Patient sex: M
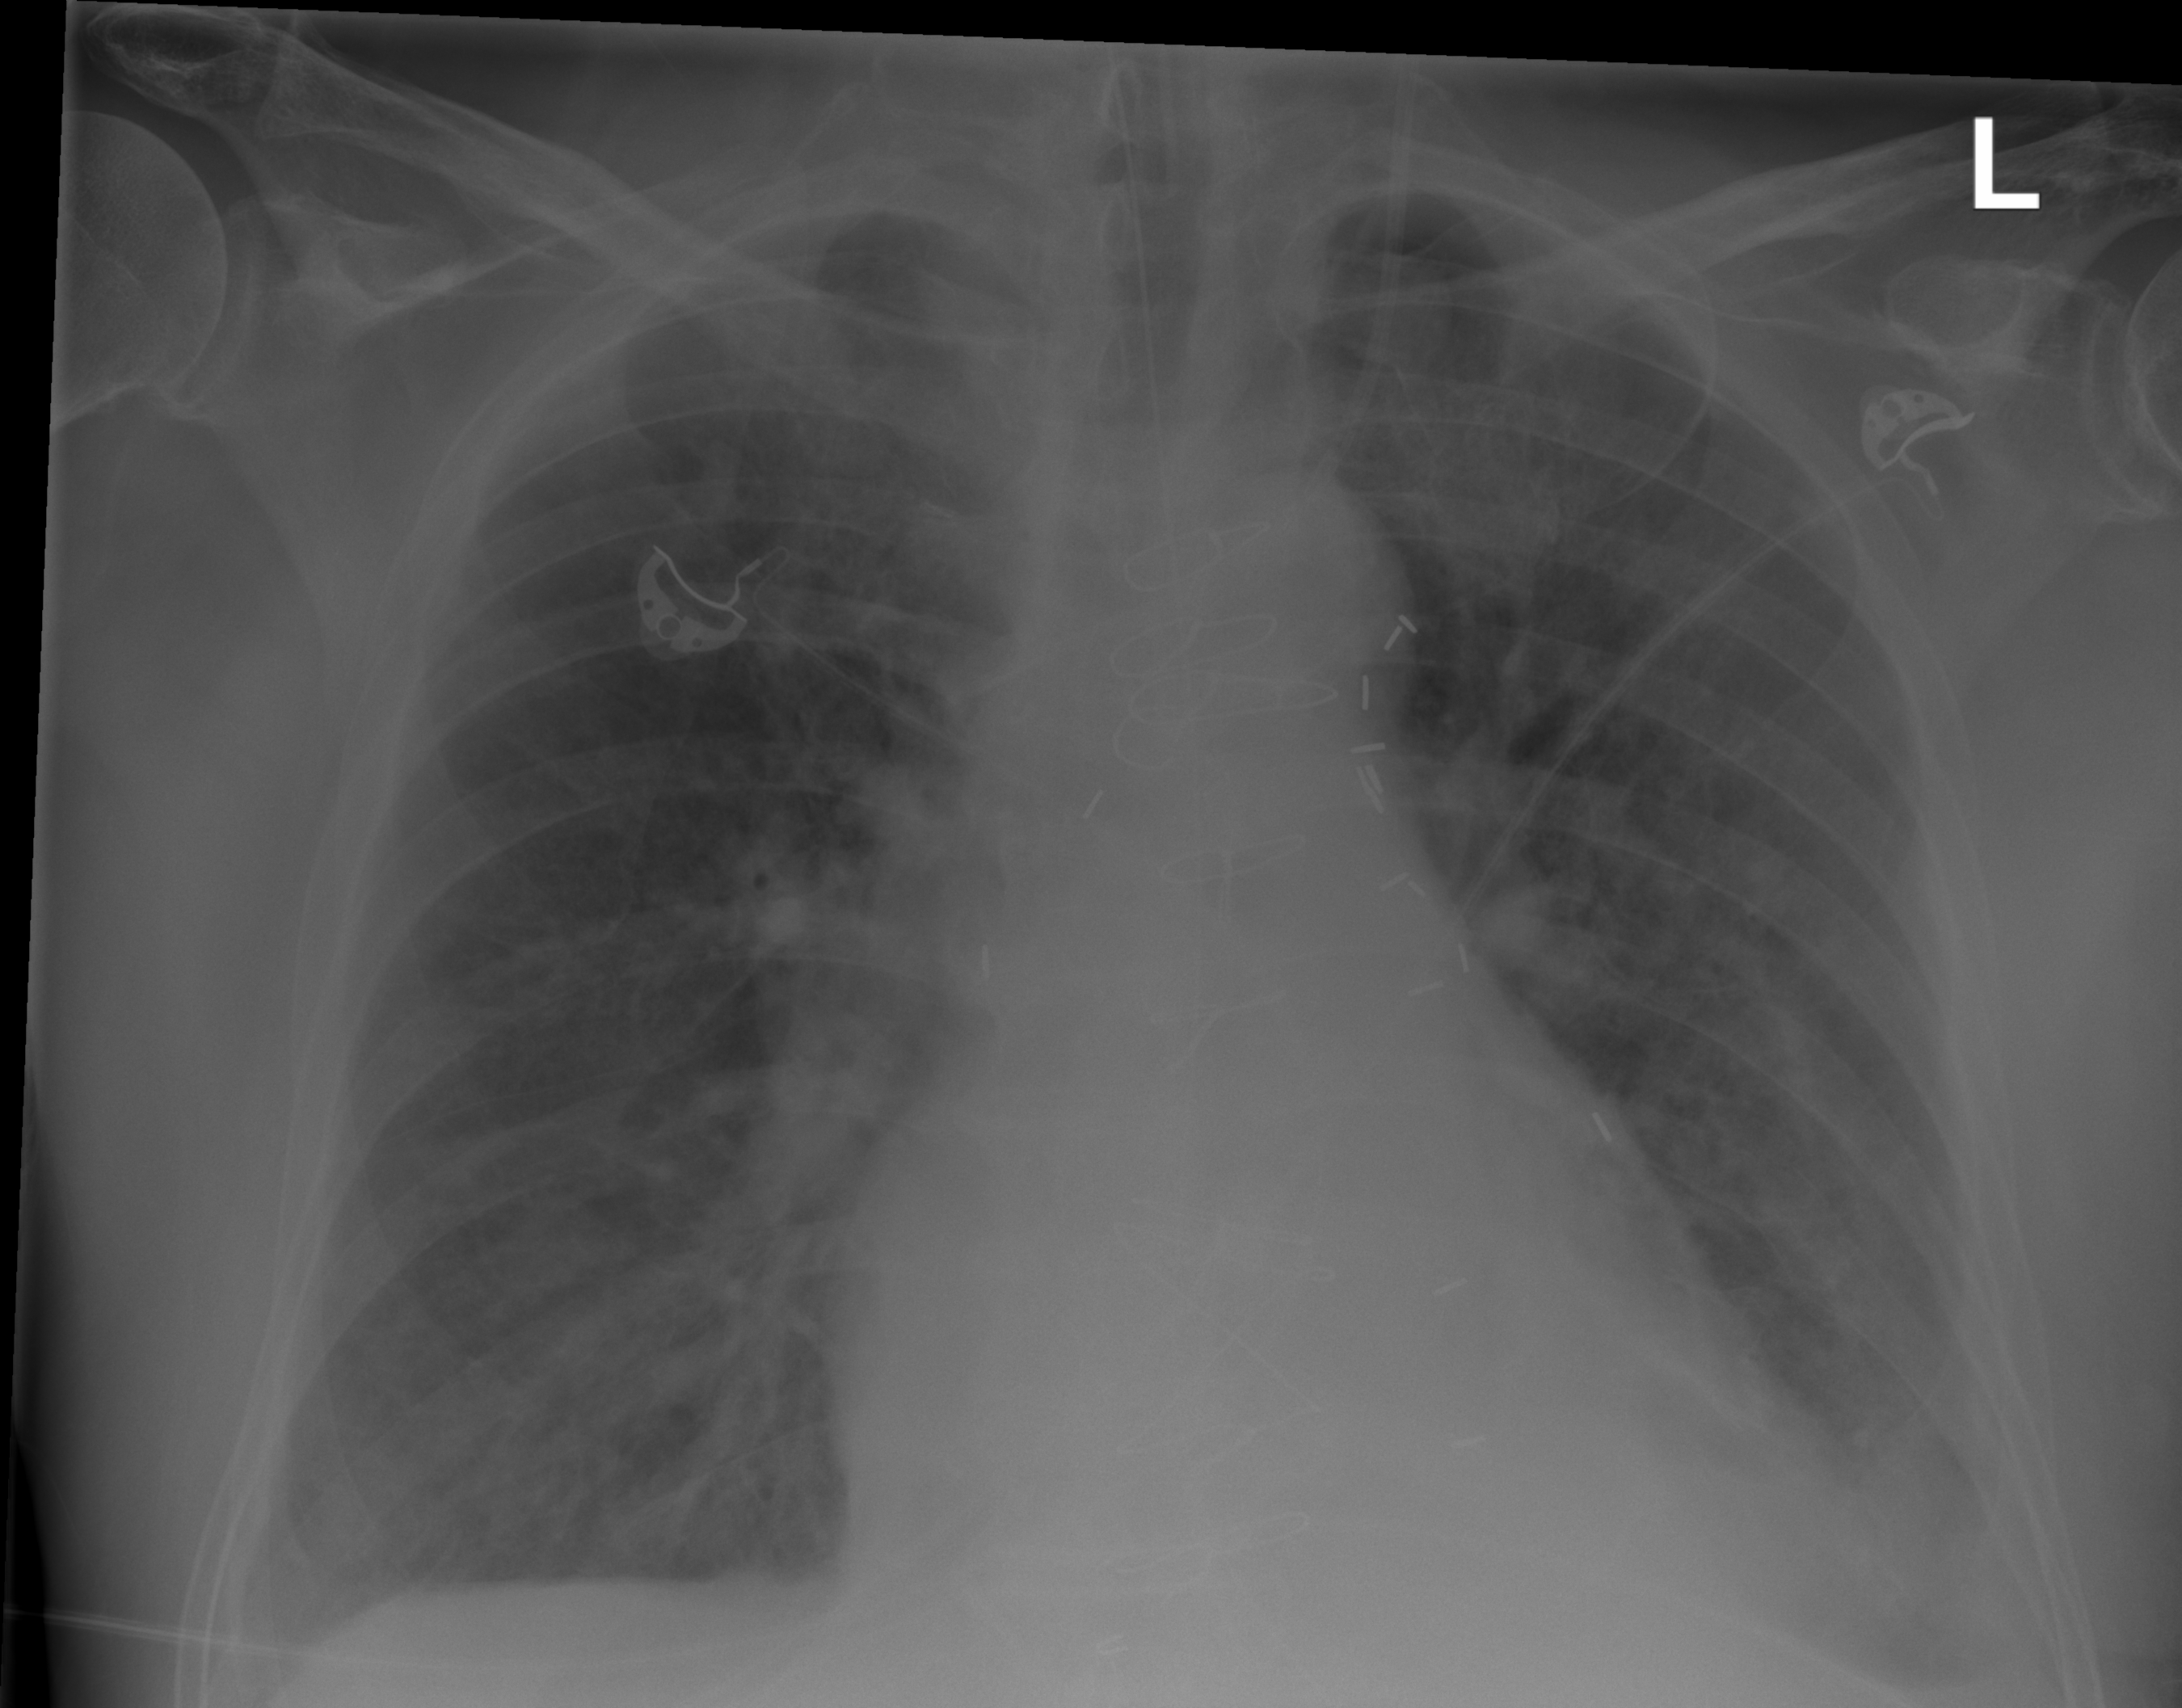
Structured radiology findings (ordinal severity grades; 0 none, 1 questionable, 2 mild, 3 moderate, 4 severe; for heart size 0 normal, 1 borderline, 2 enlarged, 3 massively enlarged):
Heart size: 0
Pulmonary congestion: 0
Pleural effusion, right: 2
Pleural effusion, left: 2
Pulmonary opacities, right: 2
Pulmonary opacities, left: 2
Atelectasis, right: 2
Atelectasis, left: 2